Question: To read a file from usb device used 'usb' package but im not able to import that package.
**But in my python and virtual environment there is usb module installed and it present there but still im getting this error **
Im trying to read file from my usb storage using 'usb' package
# Simple i need to read the file inside my usb using python (the file located inside the usb)and i don't understand abot this error"
These are the installed packages
'''
~/PycharmProjects/pythonProject$ pip freeze
asciitable==0.8.0
monitoring==0.9.12
psutil==5.9.0
pyudev==0.23.2
pyusb==1.2.1
six==1.16.0
usb==0.0.83.dev0
'''
<URL>
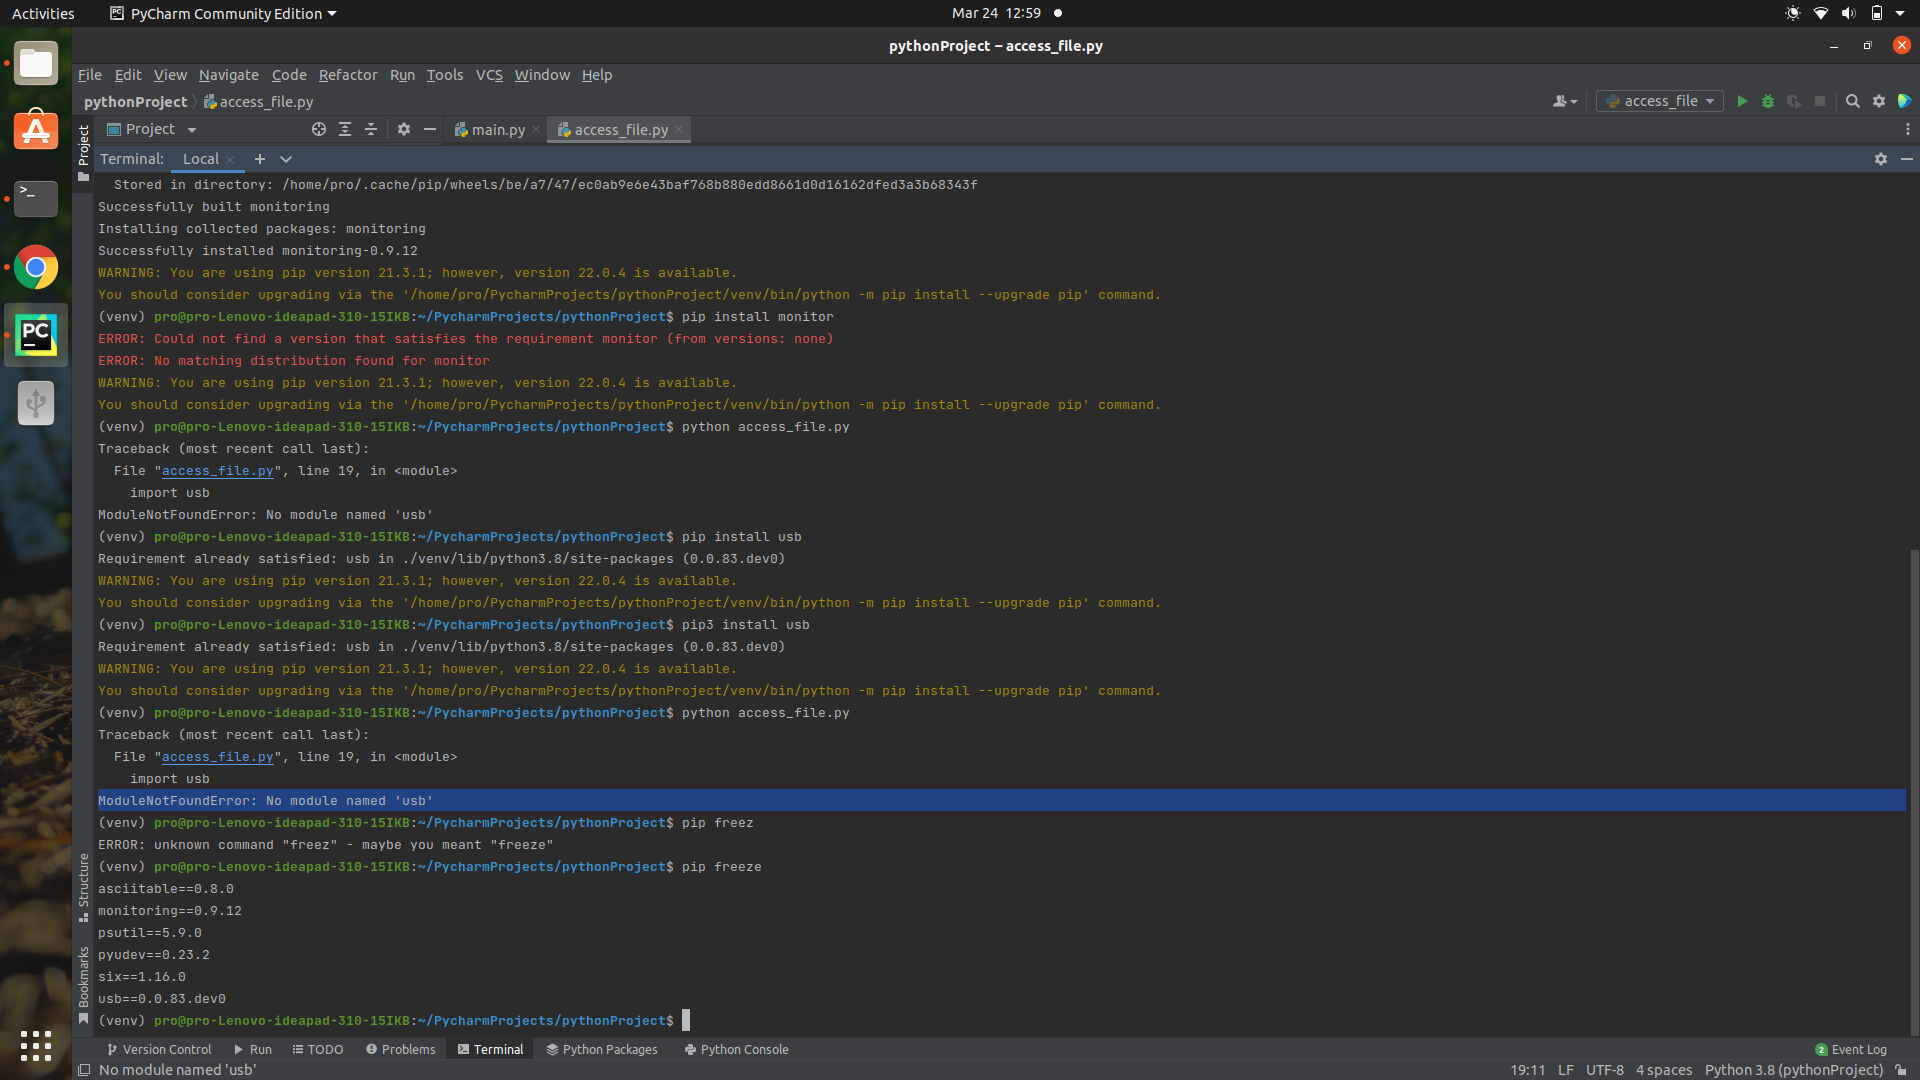
Answer: 1 .First make sure that you are installed this package under the right ven if not please install on that environment
2. sometimes its happens like this so just restart the pycharm and re-run the code